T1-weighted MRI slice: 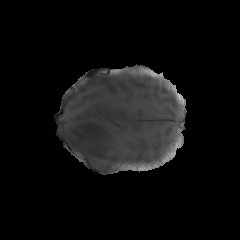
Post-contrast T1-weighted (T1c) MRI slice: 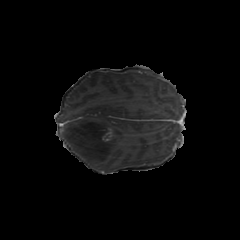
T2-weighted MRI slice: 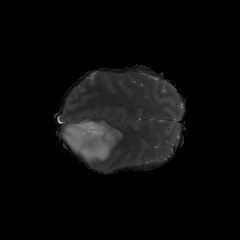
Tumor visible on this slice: yes